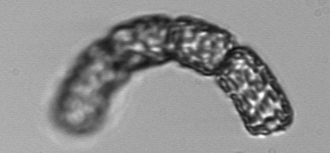
Label: Guinardia_striata